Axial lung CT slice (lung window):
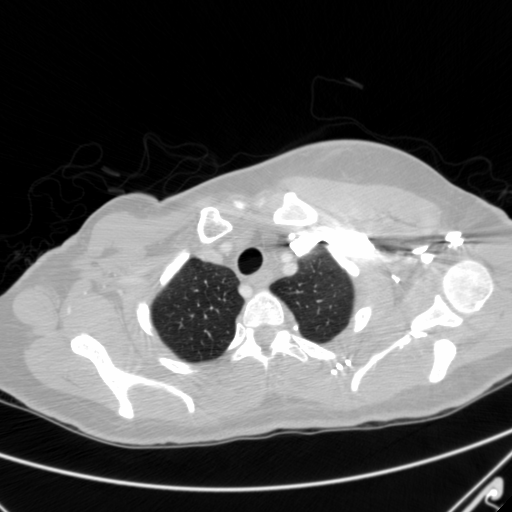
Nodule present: no